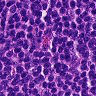
Metastatic tissue present: no